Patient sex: M
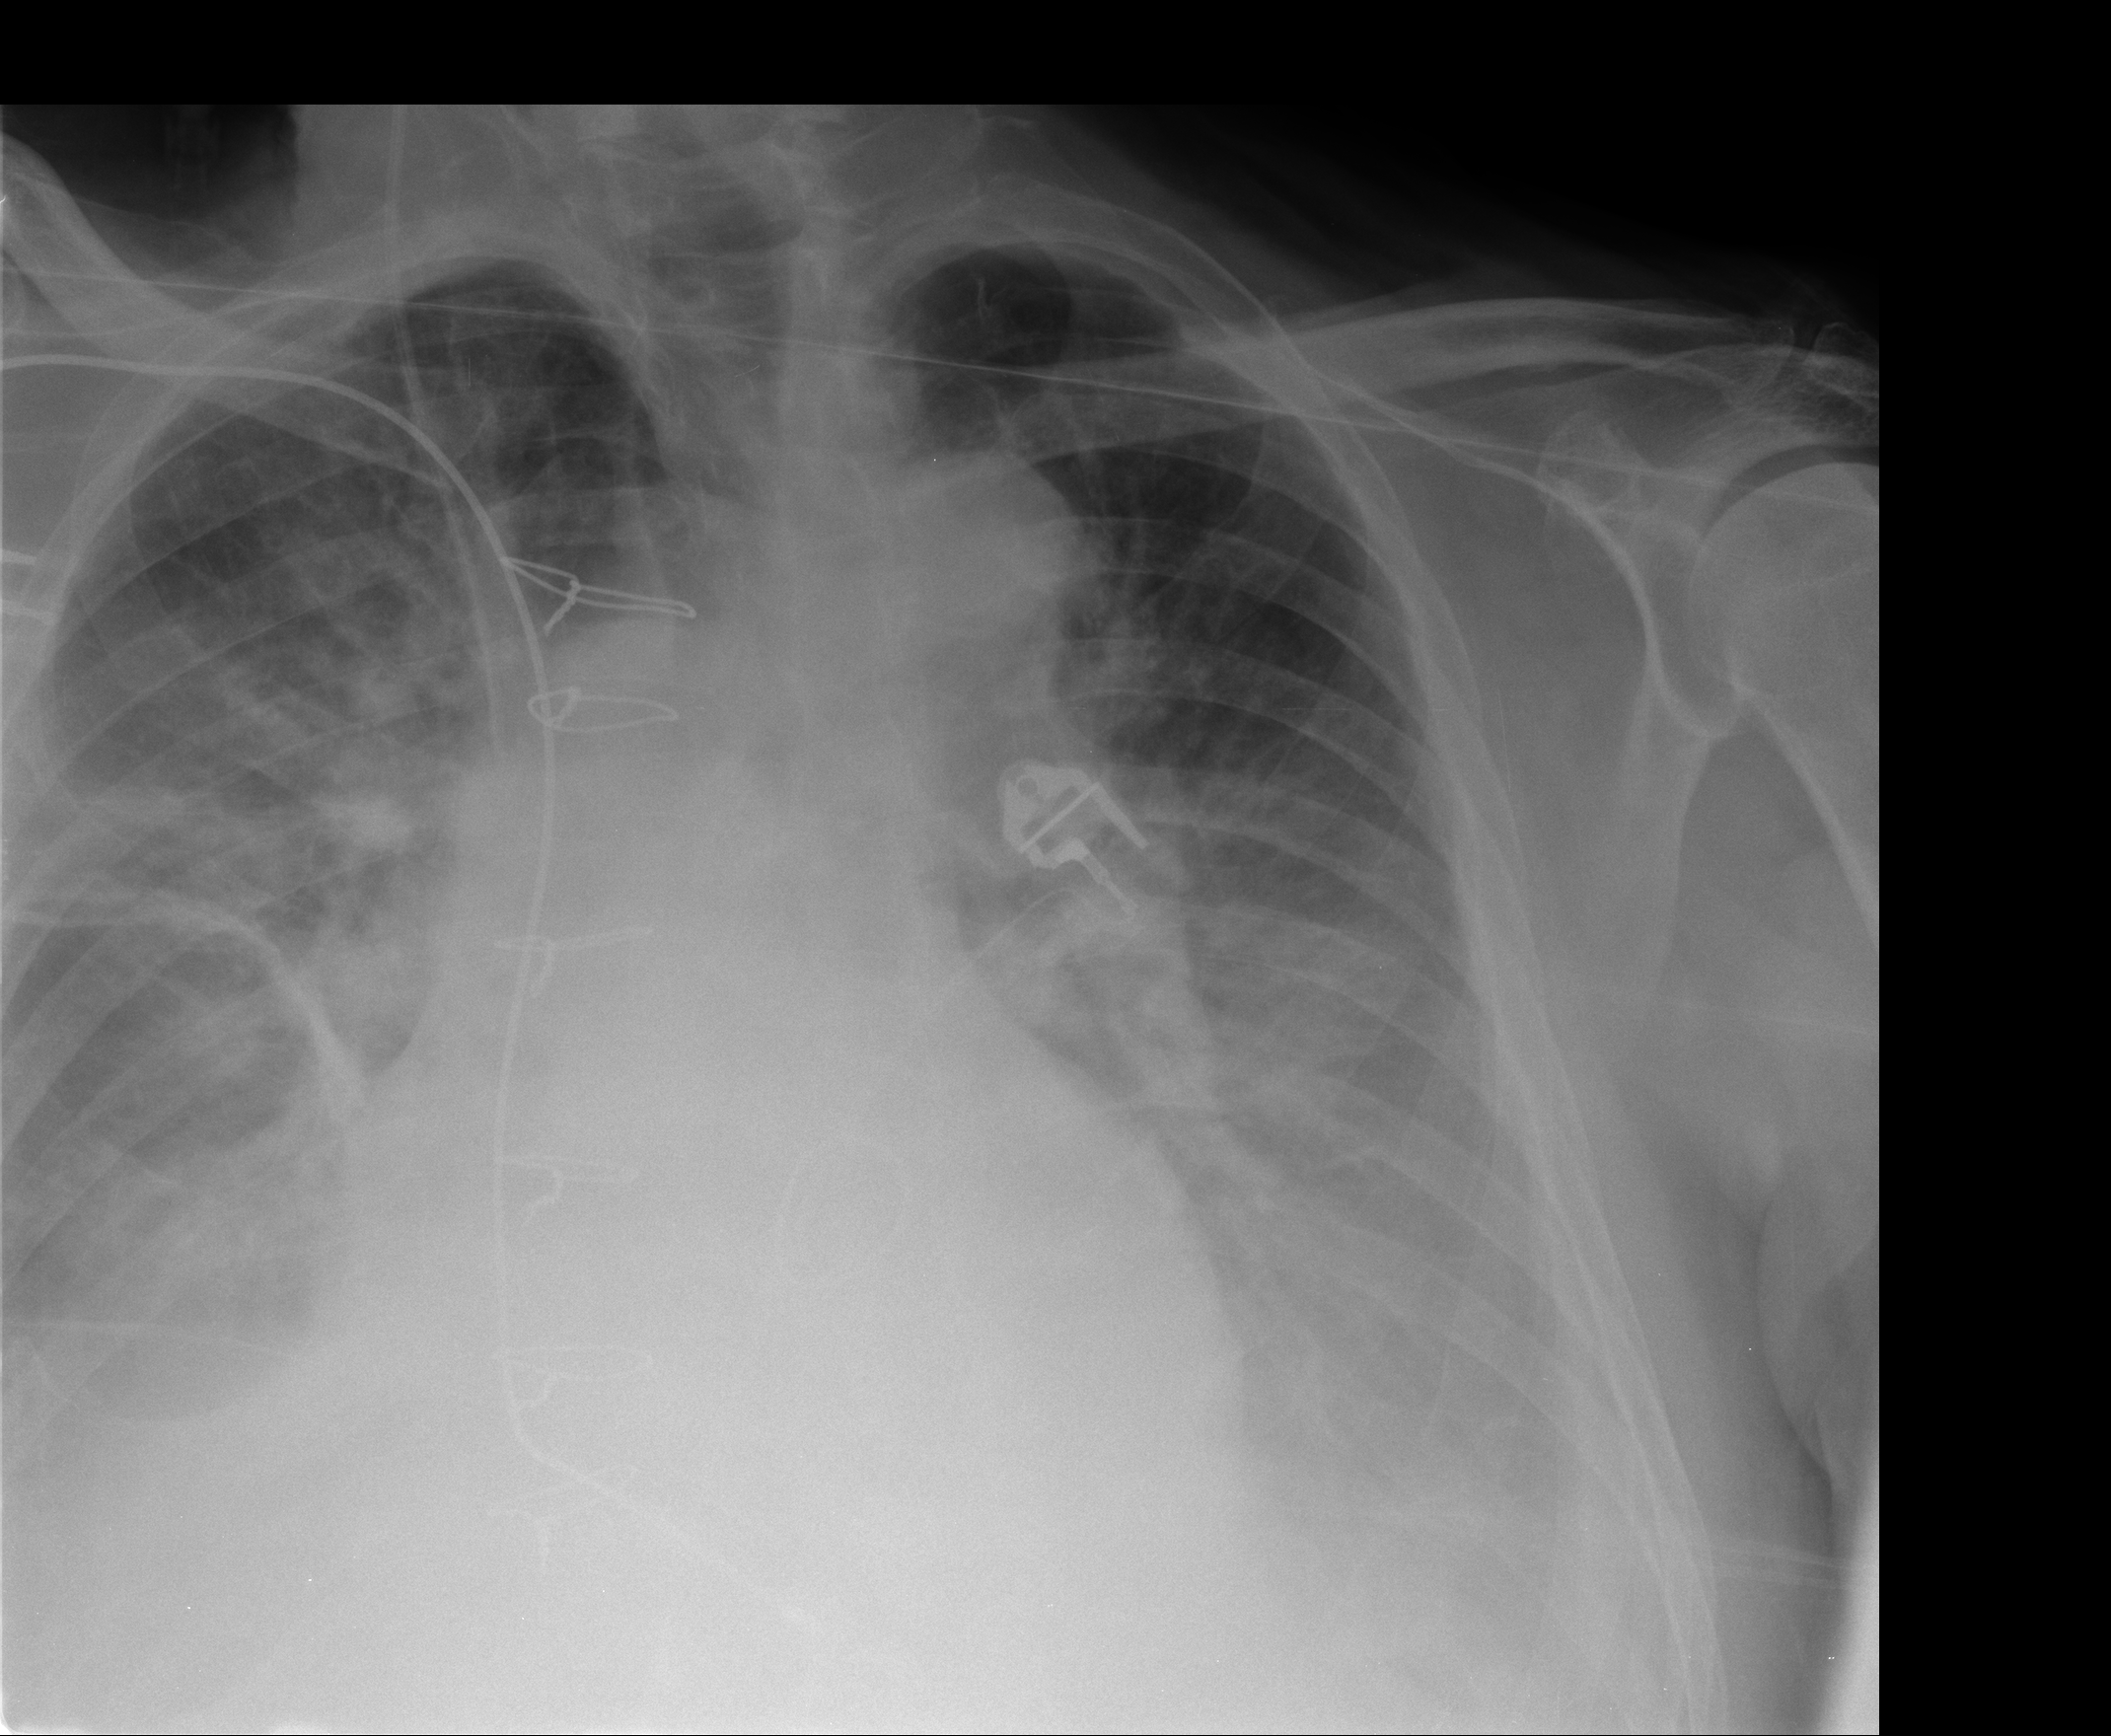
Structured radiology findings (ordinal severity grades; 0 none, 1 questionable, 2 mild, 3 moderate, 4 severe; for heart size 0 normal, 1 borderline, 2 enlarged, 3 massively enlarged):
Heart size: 2
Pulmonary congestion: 1
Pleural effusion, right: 2
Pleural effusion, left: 2
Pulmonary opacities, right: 0
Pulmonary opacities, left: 0
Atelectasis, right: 2
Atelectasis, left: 0